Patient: sex M, age 65
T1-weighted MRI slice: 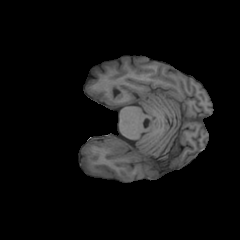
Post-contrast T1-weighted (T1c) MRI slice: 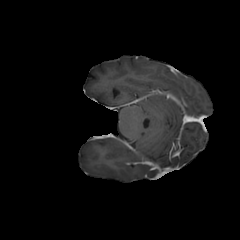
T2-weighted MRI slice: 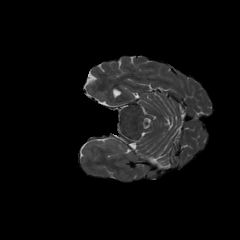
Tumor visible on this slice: yes
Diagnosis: Glioblastoma, IDH-wildtype
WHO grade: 4